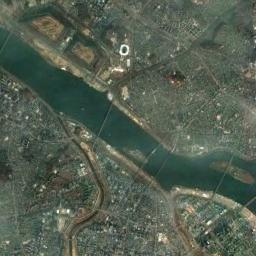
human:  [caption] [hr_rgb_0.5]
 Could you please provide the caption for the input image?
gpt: A wide turquoise river with small islands on the banks and bustling cities on both sides .

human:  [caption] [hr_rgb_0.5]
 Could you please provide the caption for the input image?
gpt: The river goes through houses and grass .

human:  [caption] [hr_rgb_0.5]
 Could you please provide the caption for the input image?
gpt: The dark green river with some tributaries goes through the residential area .

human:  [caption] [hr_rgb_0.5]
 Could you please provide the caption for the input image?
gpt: There are many trees around the river .

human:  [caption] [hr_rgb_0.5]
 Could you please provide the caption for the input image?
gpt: There are many buildings around the river .